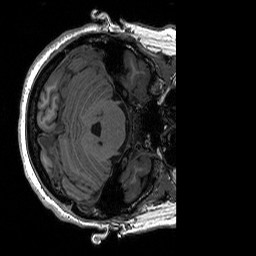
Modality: T1w
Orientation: axial
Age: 20
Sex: female
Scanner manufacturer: siemens
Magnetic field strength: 3 T
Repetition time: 2.53 s
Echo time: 0.0033 s